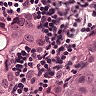
Metastatic tissue present: yes